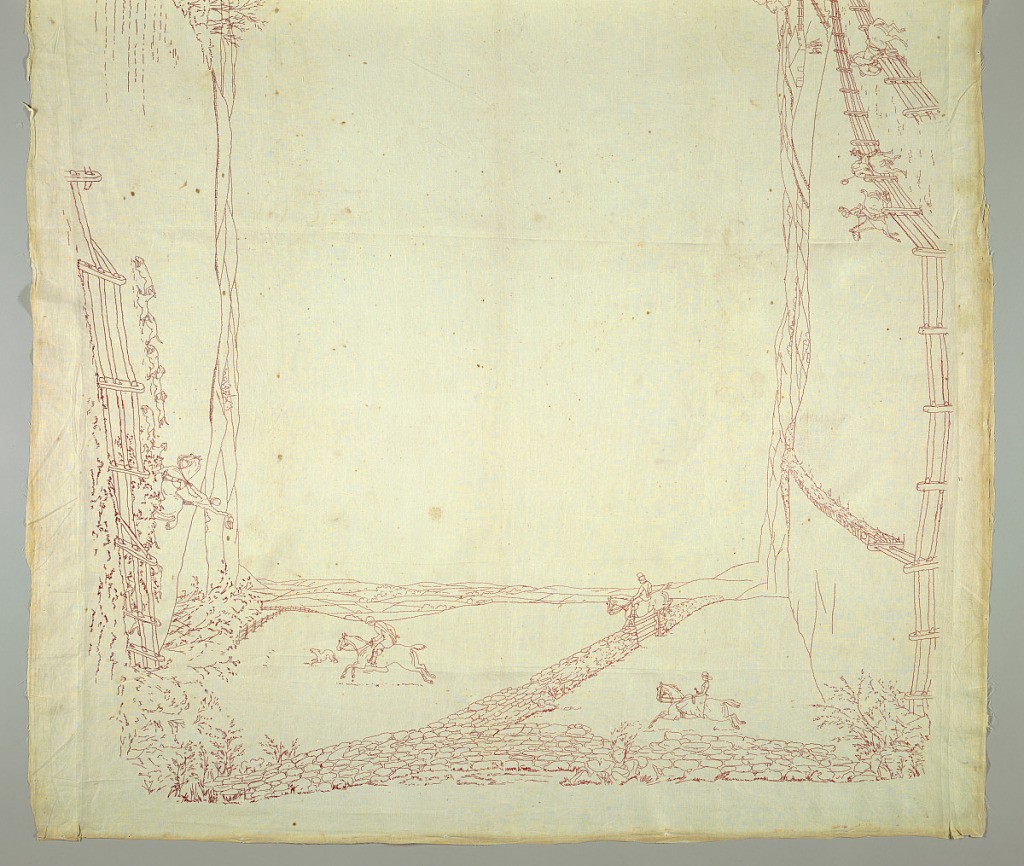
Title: Table cover
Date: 1884
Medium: linen, mercerized cotton floss Technique: embroidery on plain weave
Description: White linen table cover embroidered in red mercerized cotton with hunting scenes arranged as a border.